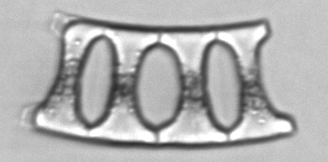
Label: Eucampia